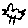
Label: bird